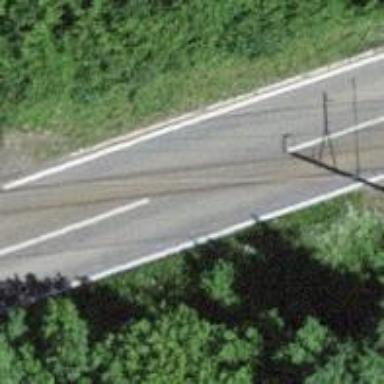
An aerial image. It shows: Narrow-gauge railway track electrified by contact line.